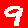
Digit: 9